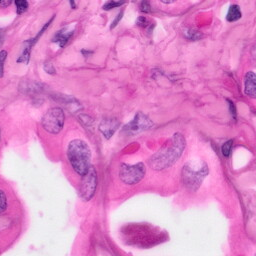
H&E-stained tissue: Pancreatic